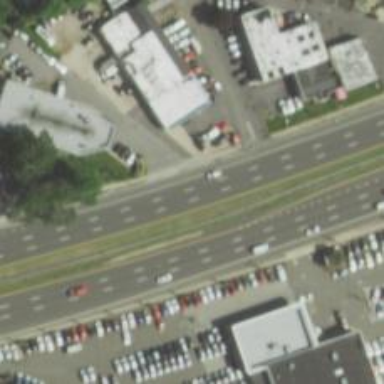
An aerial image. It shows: Trunk highway.